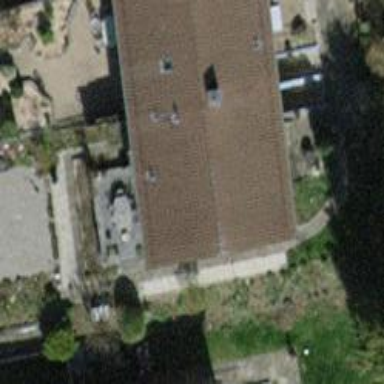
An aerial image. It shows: Building with tiled roof.